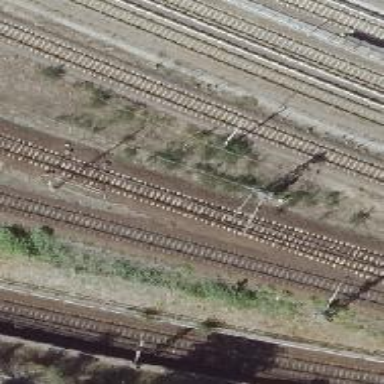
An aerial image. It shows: Catenary mast for power lines.